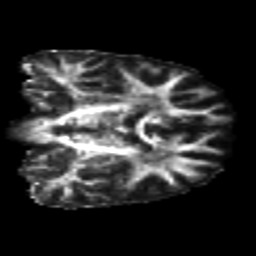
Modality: FA
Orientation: coronal
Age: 26
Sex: male
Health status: healthy
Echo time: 0.074 s